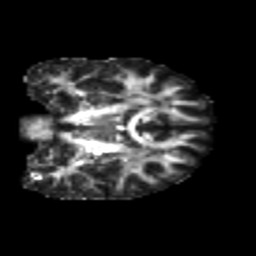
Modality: FA
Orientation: coronal
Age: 24
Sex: male
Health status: healthy
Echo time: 0.074 s